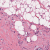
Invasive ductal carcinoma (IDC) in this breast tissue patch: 1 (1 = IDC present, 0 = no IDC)